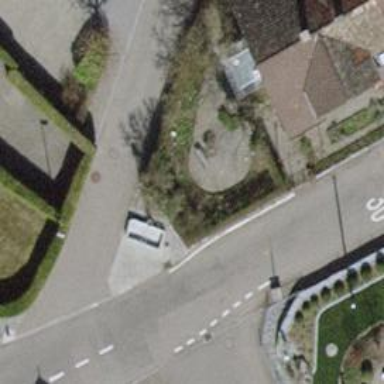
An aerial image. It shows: Beautiful fountain.